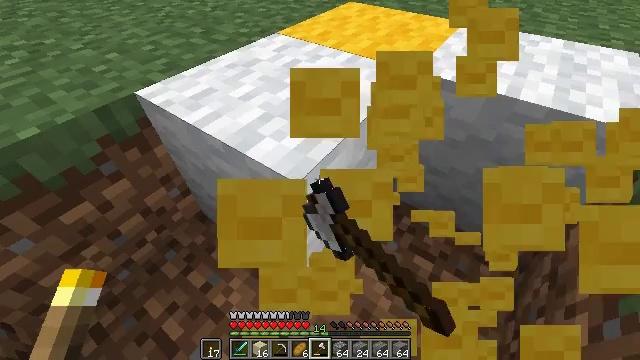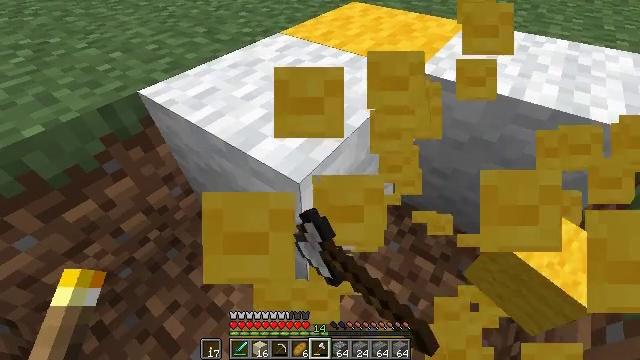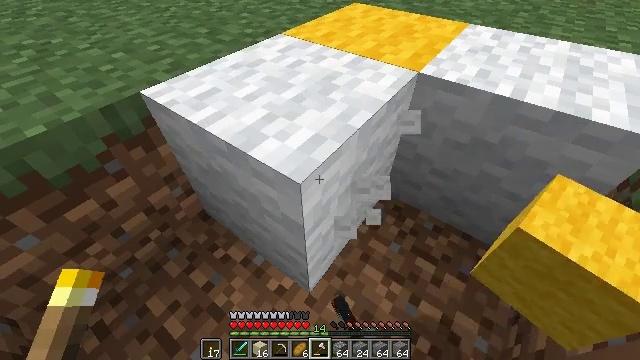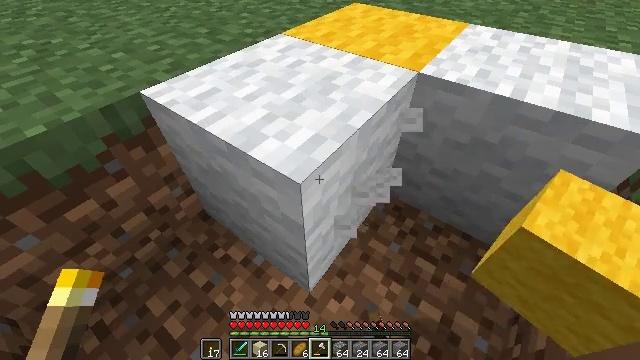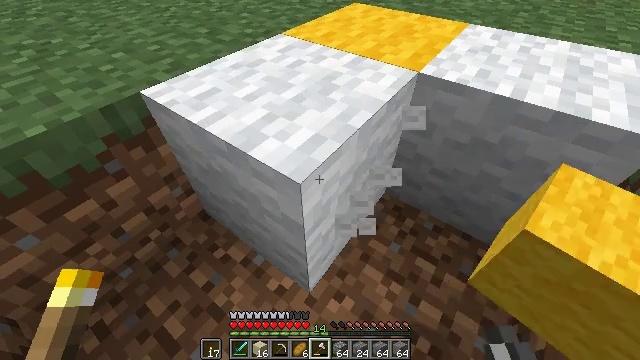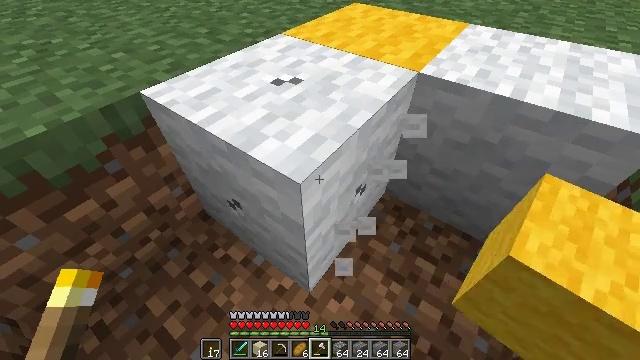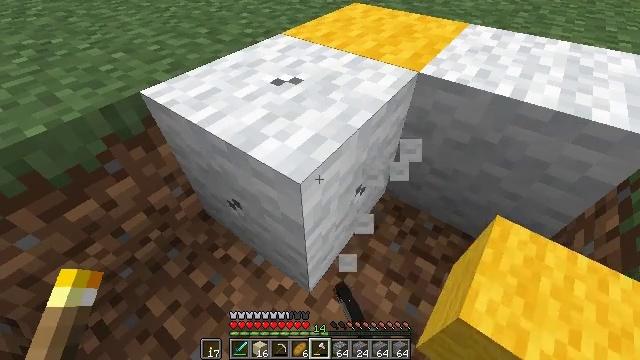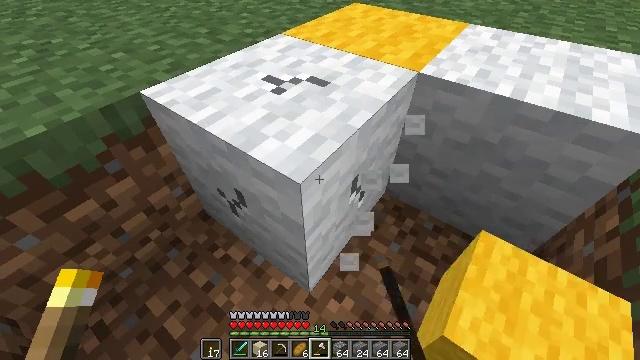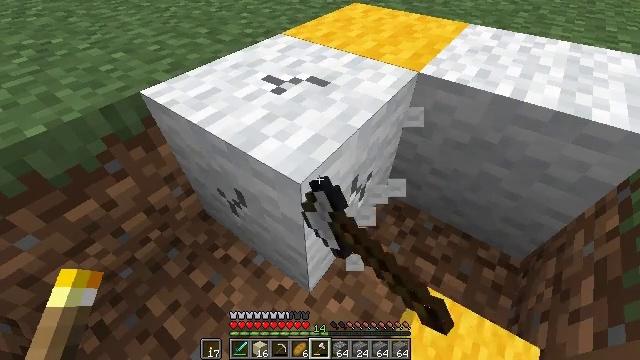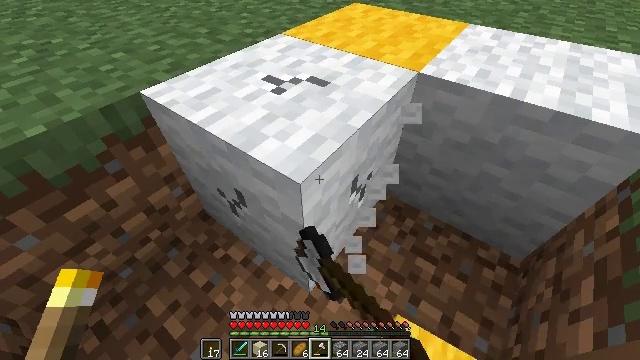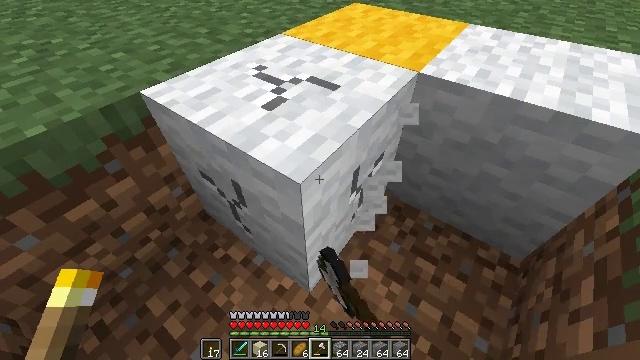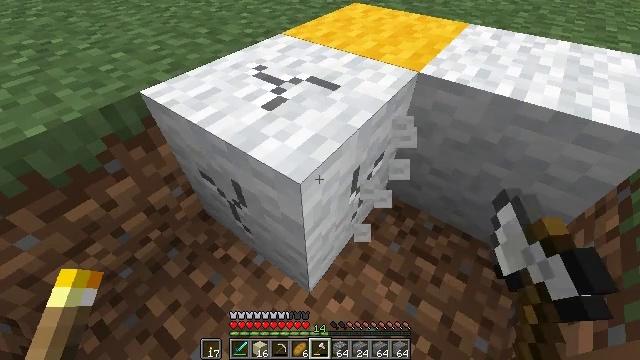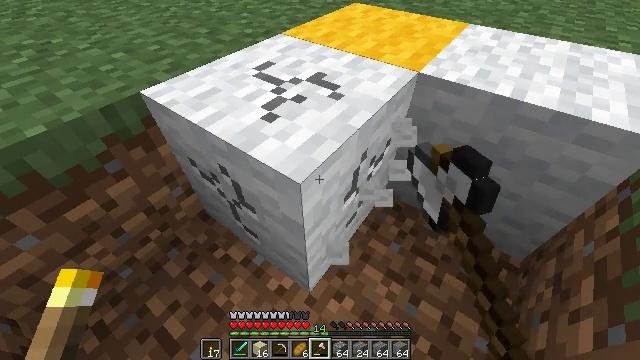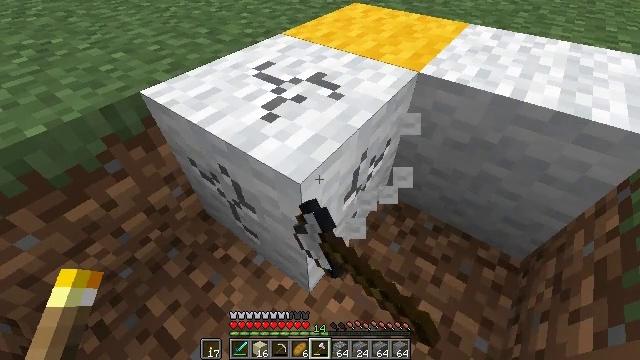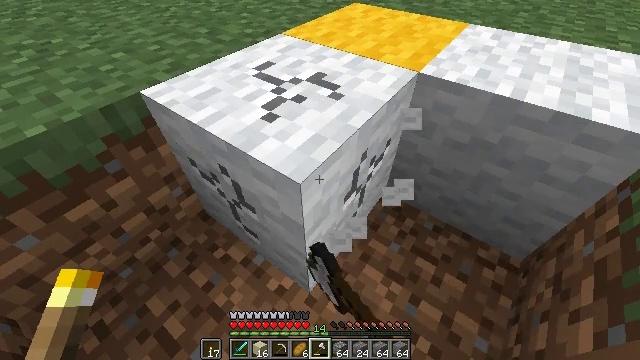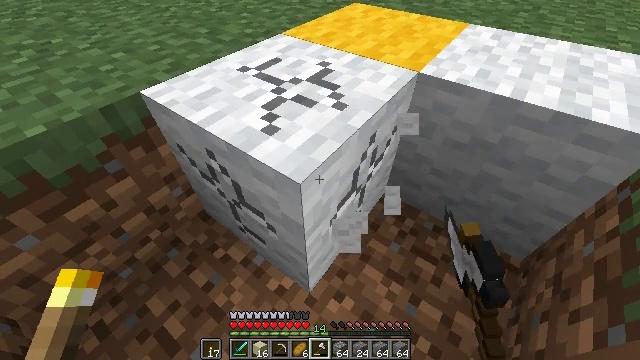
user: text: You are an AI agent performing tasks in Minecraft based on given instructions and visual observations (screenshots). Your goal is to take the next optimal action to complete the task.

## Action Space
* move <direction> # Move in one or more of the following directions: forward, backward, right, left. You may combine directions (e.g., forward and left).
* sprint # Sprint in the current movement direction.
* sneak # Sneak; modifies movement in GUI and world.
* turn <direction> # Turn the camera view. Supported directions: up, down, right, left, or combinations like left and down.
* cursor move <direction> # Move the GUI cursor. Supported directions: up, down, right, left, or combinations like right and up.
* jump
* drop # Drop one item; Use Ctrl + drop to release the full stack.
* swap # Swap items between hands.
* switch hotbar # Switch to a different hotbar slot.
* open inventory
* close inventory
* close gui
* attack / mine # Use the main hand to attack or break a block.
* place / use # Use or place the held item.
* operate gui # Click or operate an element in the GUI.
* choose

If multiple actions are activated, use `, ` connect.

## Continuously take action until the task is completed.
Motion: motion action
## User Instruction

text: Obtain white wool for building.
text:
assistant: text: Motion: attack / mine
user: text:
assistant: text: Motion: attack / mine
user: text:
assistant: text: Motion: attack / mine
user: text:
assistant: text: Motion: attack / mine
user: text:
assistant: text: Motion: attack / mine
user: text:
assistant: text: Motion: attack / mine
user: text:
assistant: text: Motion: attack / mine
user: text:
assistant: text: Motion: attack / mine
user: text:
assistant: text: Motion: attack / mine
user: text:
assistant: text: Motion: attack / mine
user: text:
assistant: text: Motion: attack / mine
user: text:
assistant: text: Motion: attack / mine
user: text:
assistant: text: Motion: attack / mine
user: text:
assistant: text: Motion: attack / mine
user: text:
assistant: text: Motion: attack / mine
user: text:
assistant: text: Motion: attack / mine
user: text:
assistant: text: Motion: attack / mine
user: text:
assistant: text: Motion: attack / mine
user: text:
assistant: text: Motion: attack / mine
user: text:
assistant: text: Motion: attack / mine
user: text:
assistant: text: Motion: attack / mine
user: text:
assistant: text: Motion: attack / mine
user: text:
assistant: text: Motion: attack / mine
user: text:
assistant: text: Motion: attack / mine
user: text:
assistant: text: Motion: attack / mine
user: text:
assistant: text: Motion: attack / mine
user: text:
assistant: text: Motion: attack / mine
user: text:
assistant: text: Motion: attack / mine
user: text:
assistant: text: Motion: move forward, turn right, attack / mine
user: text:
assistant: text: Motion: move forward, attack / mine